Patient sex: M
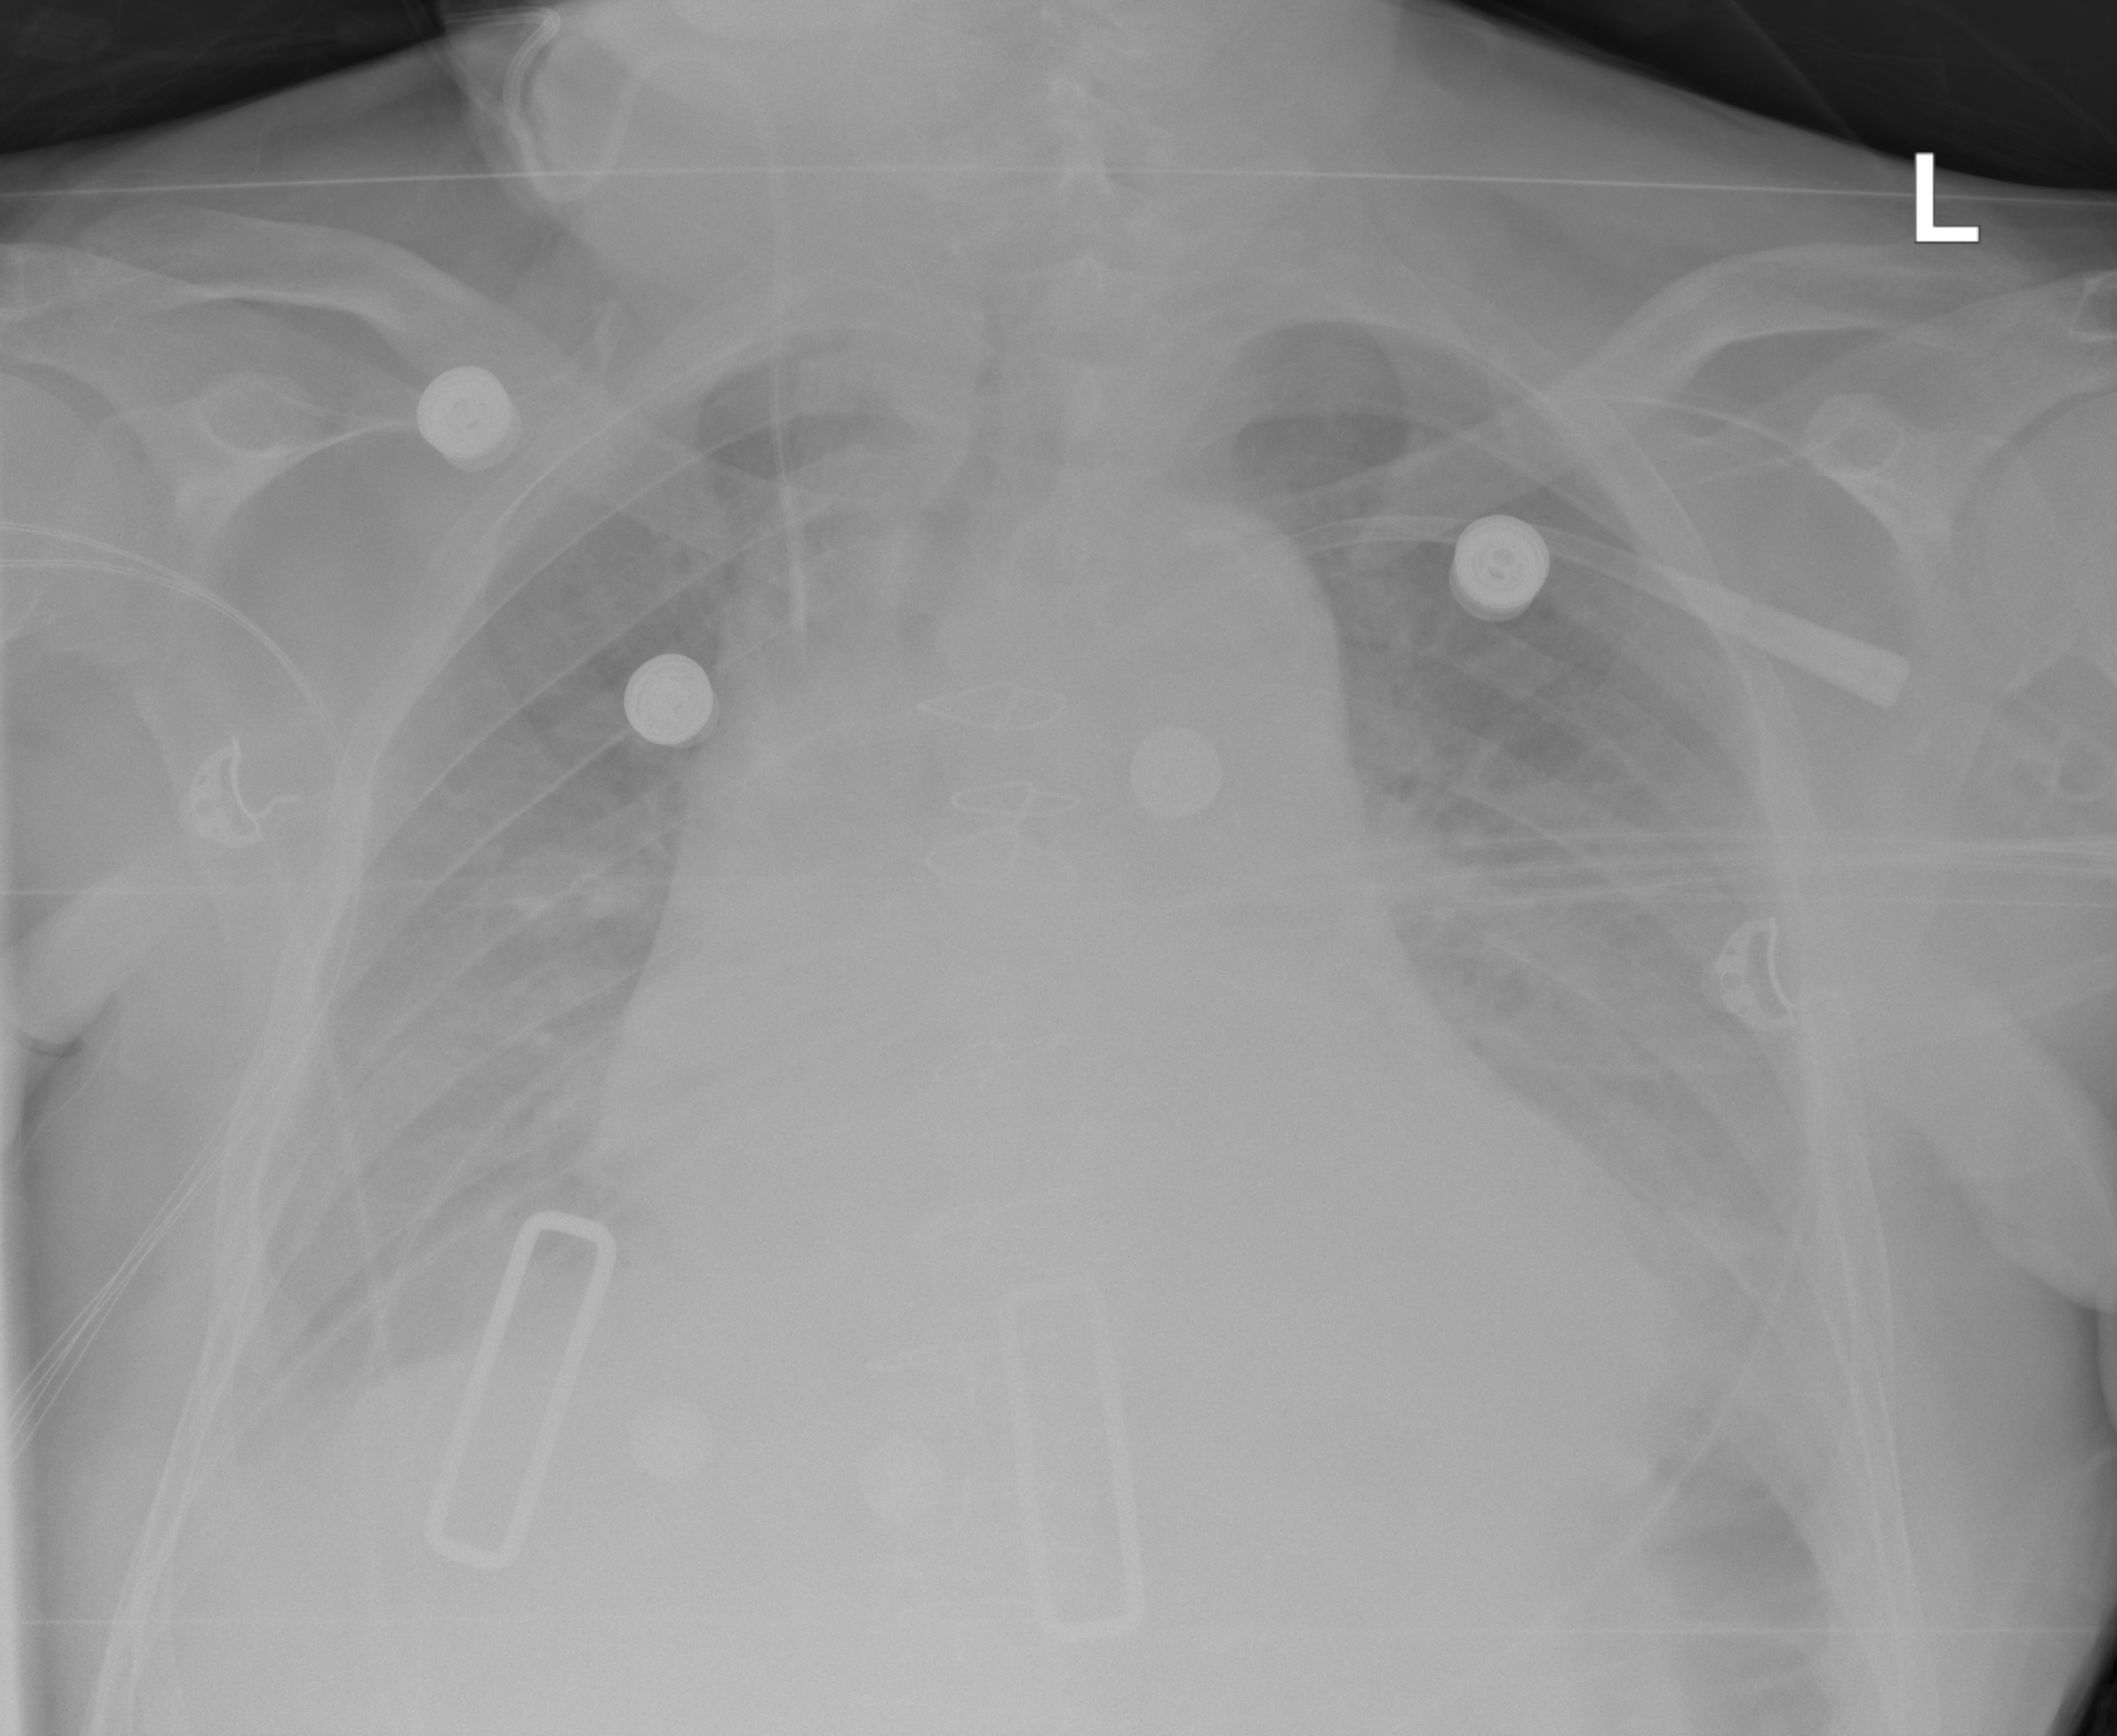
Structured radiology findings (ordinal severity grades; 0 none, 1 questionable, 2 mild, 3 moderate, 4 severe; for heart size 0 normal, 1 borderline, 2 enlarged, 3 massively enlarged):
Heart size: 3
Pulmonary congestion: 2
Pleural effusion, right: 2
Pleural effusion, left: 2
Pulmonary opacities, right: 1
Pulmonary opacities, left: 2
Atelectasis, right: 2
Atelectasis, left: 2